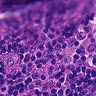
Metastatic tissue present: no